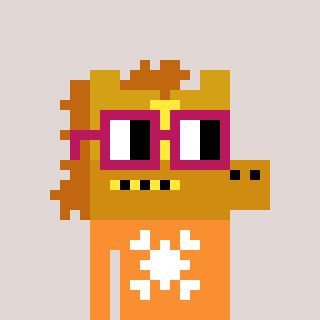
a pixel art character with square dark red glasses, a yellow horse-shaped head and a orange-colored body on a warm background